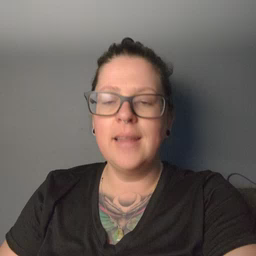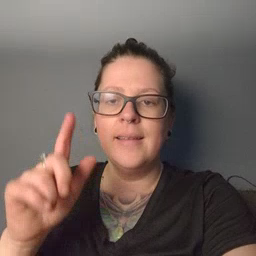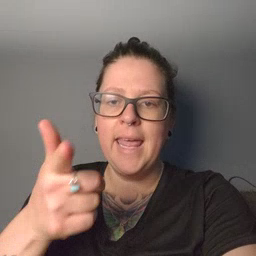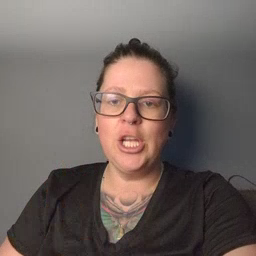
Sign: later